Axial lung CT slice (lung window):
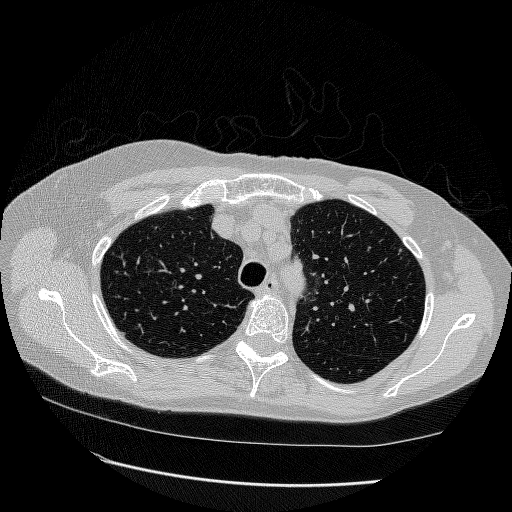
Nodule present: no